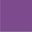
Piece: xx